Question: I am in the process of incorporating a Blog Posts section in my website.
However I am receiving an error message on the New Post page which I am unsure of the cause of.
Any help would be greatly appreciated.

I have received the above two Warning Error messages above.
I have also covered parts of the directory because they show names.
This is what the code looks like at the line specified.
'''
<?php
include "cms/posts.php";
?>
'''
Line 155 is the middle line of code.
If there is any more information which is required please let me know.
Thanks!
Reply to comment 1: Hi, I'm not sure why it is trying to open that file as I've never seen or heard of the file "usr/lib/php:/usr/local/lib/php".
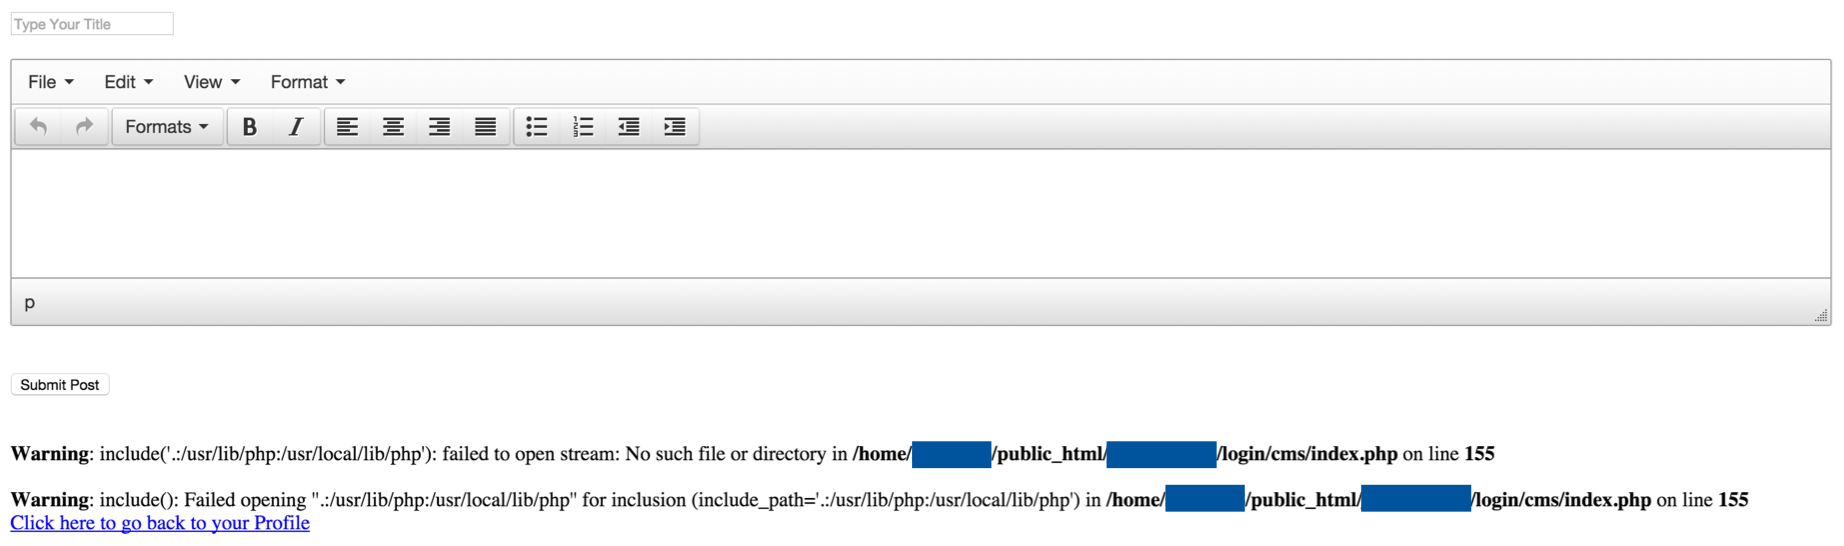
Answer: Use this code and make sure the file exists:
'''
<?php
include __DIR__ . "/cms/posts.php"; // PHP >= 5.3
include dirname(__FILE__) . "/cms/posts.php"; // PHP < 5.3
?>
'''